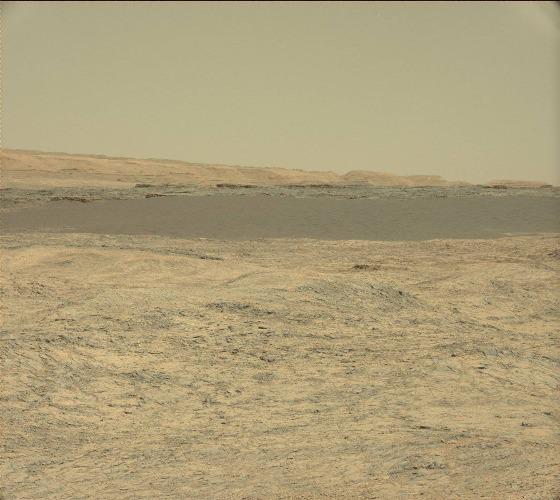
Terrain classes present: Gravel / Sand / Soil, Sky / Distant Mountains